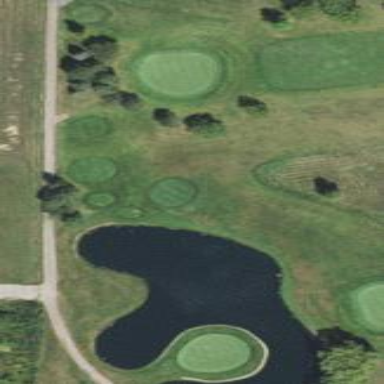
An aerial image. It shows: Water hazard in golf course. The hazard is natural water feature.